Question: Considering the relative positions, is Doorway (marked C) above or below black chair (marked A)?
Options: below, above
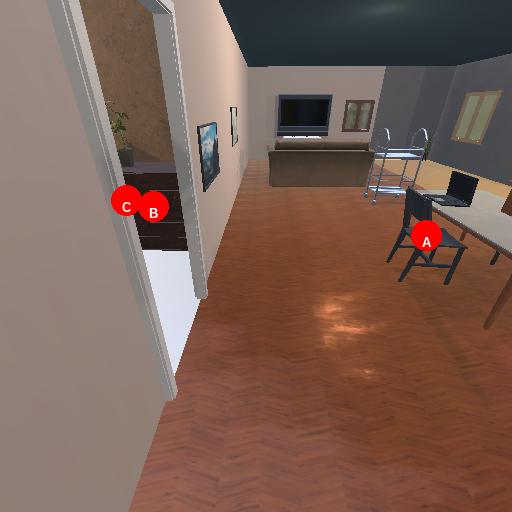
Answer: below